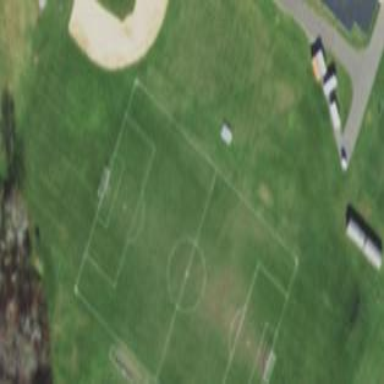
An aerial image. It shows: Soccer pitch for outdoor sports and leisure activities.